Question: I'm trying to add an autocomplete feature (a Ui in a popup window in a spreadsheet) in my Google Spreadsheet using this Google Apps Script suggest box library from Romain Vialard and James Ferreira's book (modified):
'''
function onEdit() {
var s = SpreadsheetApp.getActiveSheet();
if( s.getName() == "my_sheet" ) { //checks that we're on the correct sheet
var r = s.getActiveCell();
if( r.getColumn() == 1) {
var names = ["Adam", "Peter", "Benjamin", "Ceaser", "Prometheus", "Gandi", "Gotama", "Mickey Mouse"];
var app = UiApp.createApplication();
var suggestBox = SuggestBoxCreator.createSuggestBox(app, 'contactPicker', 200, names);
app.add(suggestBox);
SpreadsheetApp.getActive().show(app);
var dataCell0 = r.offset(0, 1);
var dataCell0 = r.offset(0, 1);
if( dataCell0.getValue() == '' )
otherTestTunction();
}
}
}
'''
But when I start editing column 1 of "my_sheet" and the Ui box appears, this autorization error happens (In my language it says: "you must have permission to perform this action"):

The documentation says that onEdit() trigger "They cannot access any services that require authentication as that user. For example, the Google Translate service is anonymous and can be accessed by the simple triggers. Google Calendar, Gmail, and Sites are not anonymous and the simple triggers cannot access those services."
Since I'm not using 'ContactsApp', I suppose that the suggest box library require authorization.
How could I set up an installable on Edit trigger that will ask for authorization? (Could you give me some code sample?)
Here is my test spreadsheet: <URL>
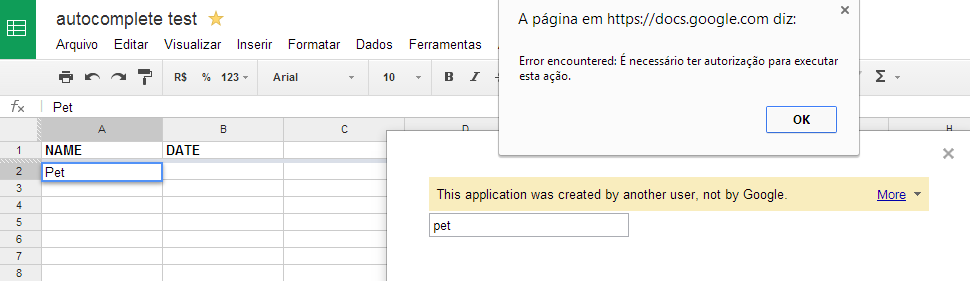
Answer: Out of curiosity about what you suggested on authorizations needed by the library I made a test on a new sheet, the exact code below asks for spreadsheet access, nothing more.
'''
function onEdit() {
var s = SpreadsheetApp.getActiveSheet();
var names = ["Adam", "Peter", "Benjamin", "Ceaser", "Prometheus", "Gandi", "Gotama", "Mickey Mouse"];
var app = UiApp.createApplication();
var suggestBox = SuggestBoxCreator.createSuggestBox(app, 'contactPicker', 200, names);
app.add(suggestBox);
SpreadsheetApp.getActive().show(app);
var dataCell0 = r.offset(0, 1);
}
'''
To handle that you just have to ask your user to run one function in your script (no matter what function) and they will get the following popup :

After this initial step your function will work as expected, ie the Ui will show up.
Beside that, I'm not sure I understand what you want to achieve is feasible, the onEdit trigger fires when the edit is done, meaning after you hit ENTER, then the value in the suggestBox is not taken into account... moreover you have to handler in the UI to do anything so I'm still wondering what do you really expect to do with this code ? (what would be ideal is an onClick event in spreadsheetApp but unfortunately it doesn't exist so far...)
But maybe I missed something obvious.
About installable onEdit that you mention also in your post, you should note that it doesn't need to be authorized by the end user since it would run as YOU, the person that creates the trigger and not the user accessing the SS , therefor accessing your own data and not the user's ones... That might be a non negligible restriction (as Zig mentioned in a comment earlier...)